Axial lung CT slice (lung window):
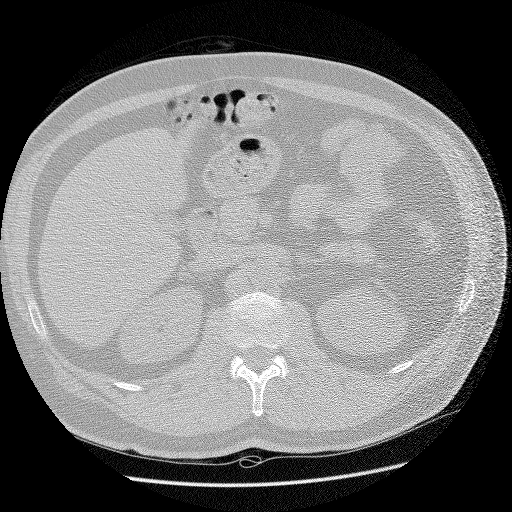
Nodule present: no